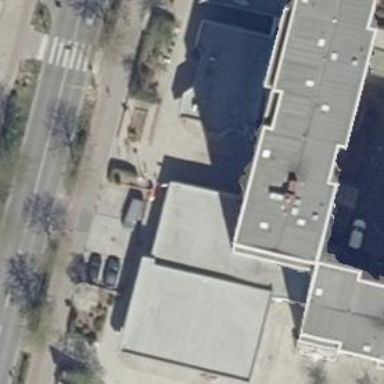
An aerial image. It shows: Part of building is shown in the image.